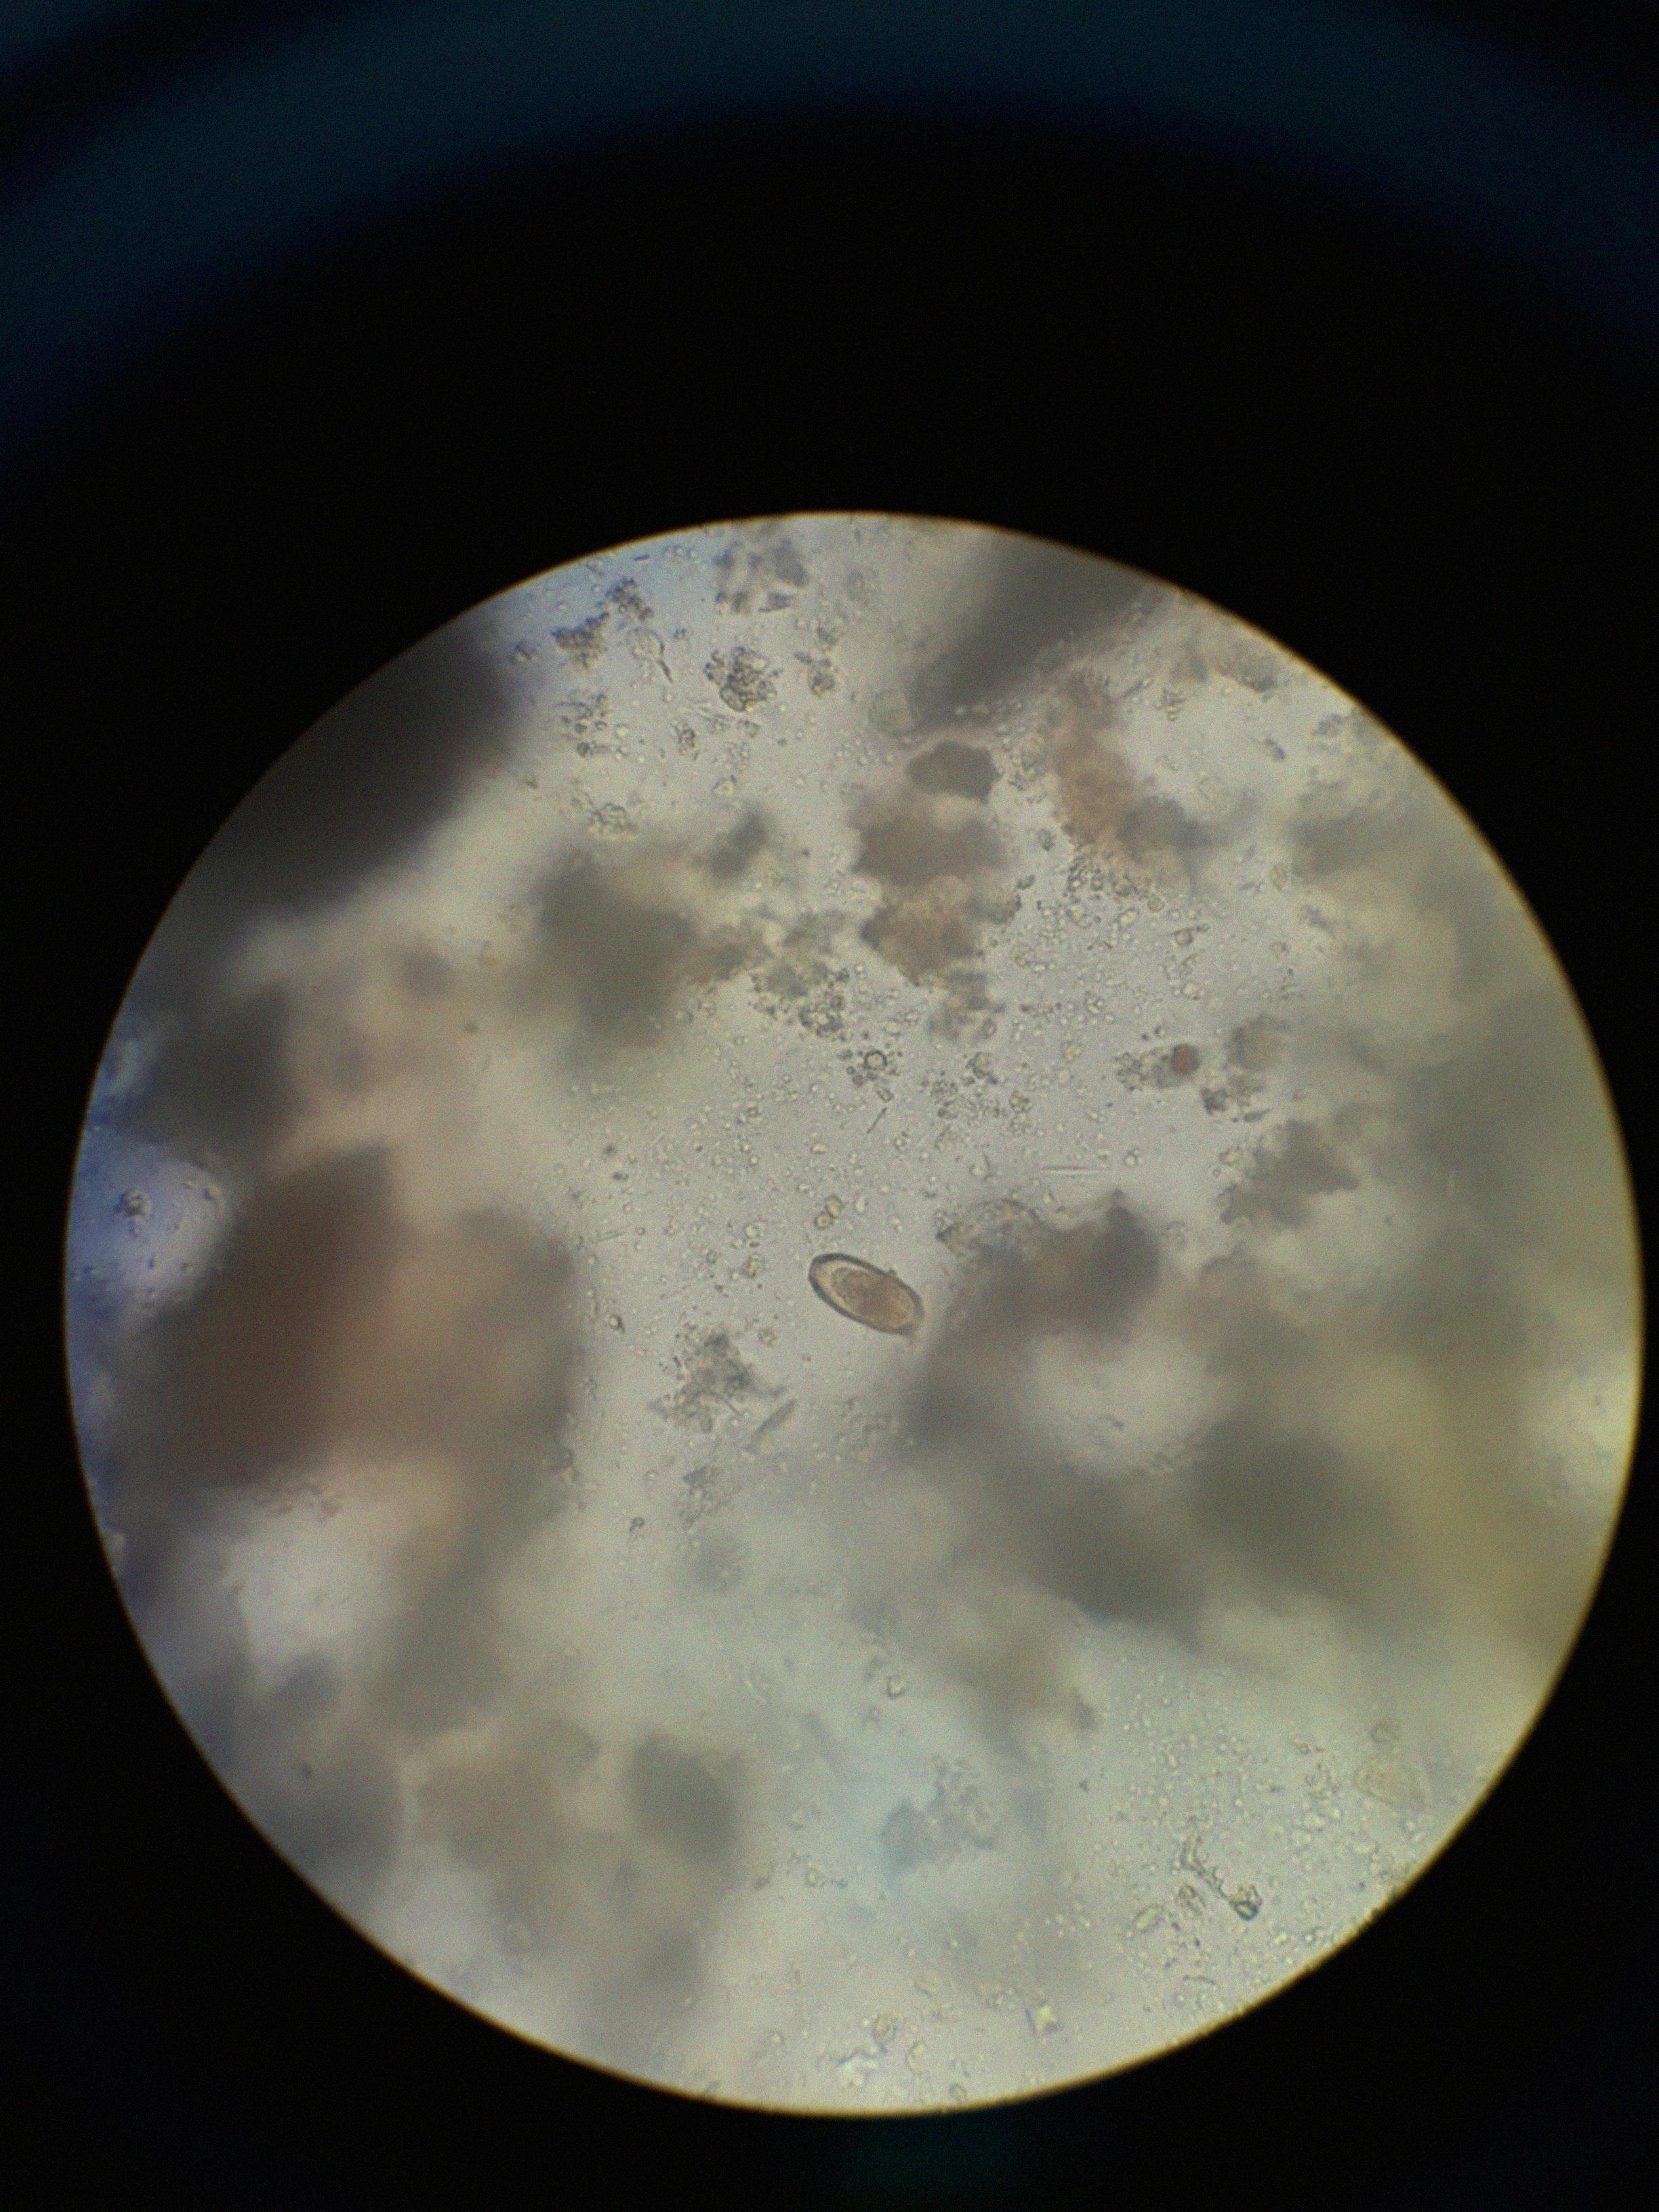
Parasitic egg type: Capillaria philippinensis